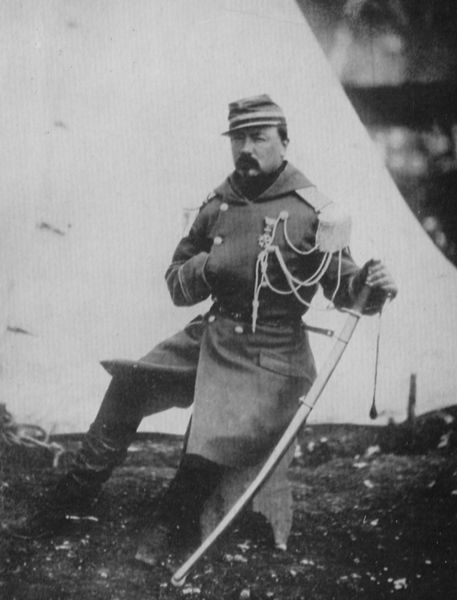
Titel: Der Kommandeur der Militärpolizei
Künstler: Roger Fenton
Standort: USA
Institution: Sammlung Gernsheim
Schlagwörter: berg, dunkel, felsen, fuß, gestein, hand, himmel, kopf, kämpfer, körper, mann, schatten, weiß, wolken, landschaft, sitzen, blumen, brust, ellbogen, frankreich, geste, grau, handschuhe, hell, hut, hüte, kopfbedeckungen, licht, mund, nase, ohr, schmuck, schwarz, stuhl, stützen, blick, gras, gürtel, rasen, wiese, wolke, fest, alt, anzug, bart, hose, jacke, kappe, mütze, mützen, schnurrbart, arm, arme, augen, gesicht, halten, kragen, mensch, silber, stein, steine, bildnis, hals, herr, hände, portrait, porträt, erde, feld, ferne, gräser, horizont, hügel, vögel, sonne, boden, land, auge, fransen, gold, kordeln, mantel, pose, schnüre, sitzend, stoff, stoffe, person, augenbrauen, front, knopf, lippen, ohren, schulter, reiter, ton, beine, deutschland, kopfbedeckung, taille, bein, füße, wangen, haltung, acker, russland, berge, fels, kette, sonnenlicht, schattierung, tag, geröll, hocker, krieg, schnäuzer, nasen, schnurbart, finster, faden, kordel, junge, ellenbogen, knie, knöpfe, kinnbart, oberkörper, revers, kritisch, foto, fotografie, photographie, stolz, gestützt, tageslicht, draußen, schwarz-weiss, militär, schwert, säbel, uniform, waffen, ketten, soldat, waffe, reihe, epauletten, napoleon, abzeichen, degen, offizier, orden, posieren, schulterklappen, stiefel, tasche, armee, photo, reihen, ganzfigur, halbprofil, gewehr, dolch, troddel, manteltasche, graben, medaille, russe, fäden, schirmmütze, schütze, sitzender, russen, fotographie, gehänge, aufnahme, infanterie, schlachtfeld, zelt, kapuze, kadett, schulterklappe, gefecht, arma, reiterstiefel, weltkrieg, bärtiger, litzen, breitbeinig, erster weltkrieg, gelehnt, trasse, schnappschuss, goldknöpfe, medaillen, brigade, napoleonisch, schulterstücke, studentenverbindung, flugzeuge, schmuckstücke, trenchcoat, trench, coat, dschnurrbart, erne, langer mantel, napoleon art, schützengraben, säbel soldat, tonierung, verengt, waffenruhe, bmann, uniformierter, napoleongeste, obmann, schnarrbart